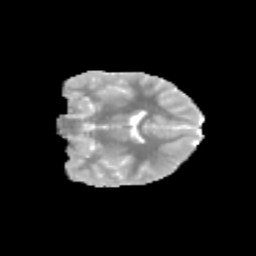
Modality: MD
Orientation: coronal
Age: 10
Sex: female
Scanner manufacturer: siemens
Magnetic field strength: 3 T
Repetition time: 3.8 s
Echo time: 0.07 s